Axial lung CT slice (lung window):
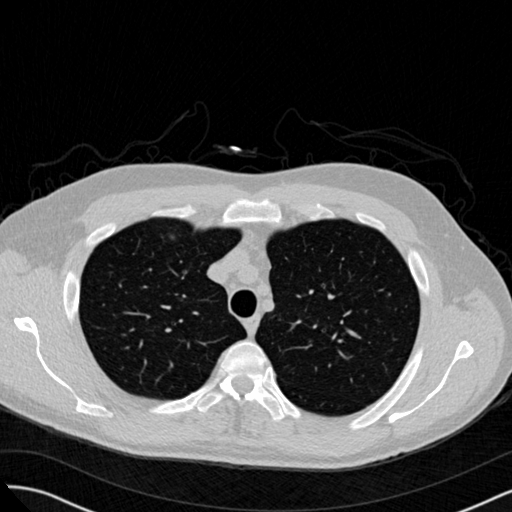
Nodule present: no